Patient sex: M
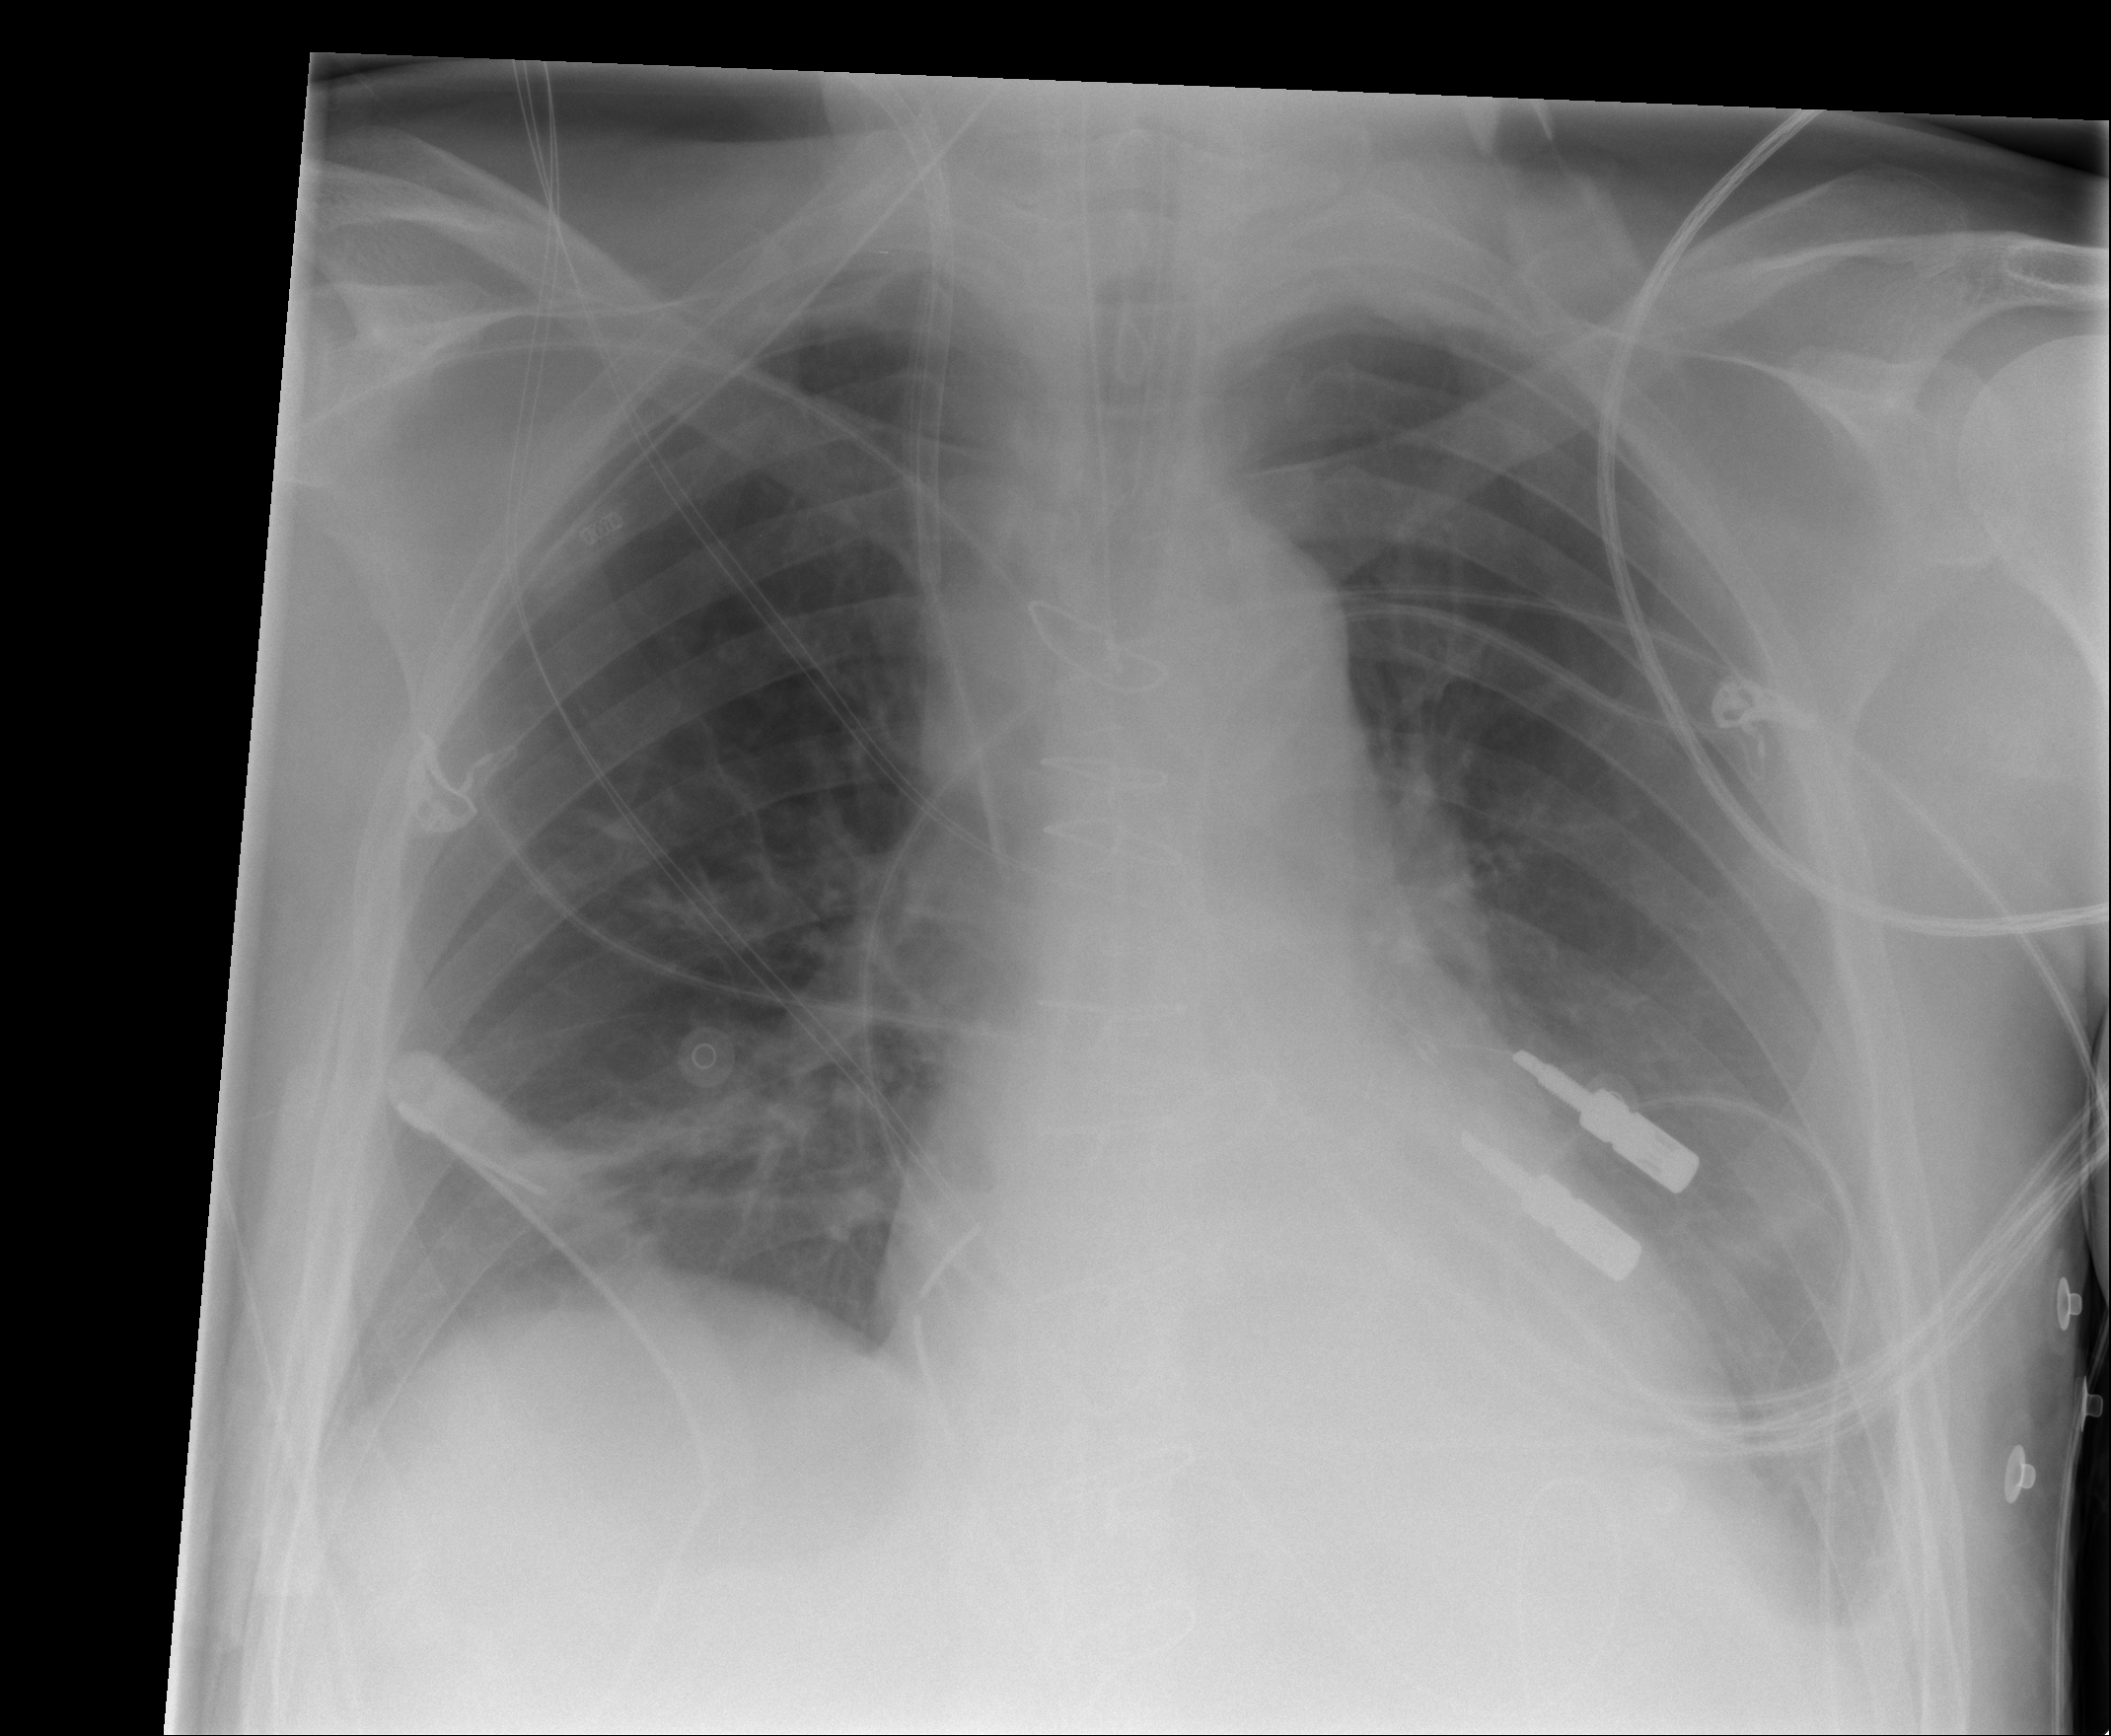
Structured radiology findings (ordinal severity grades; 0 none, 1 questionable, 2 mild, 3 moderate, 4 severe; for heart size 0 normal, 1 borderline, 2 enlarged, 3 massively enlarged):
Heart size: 1
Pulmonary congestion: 0
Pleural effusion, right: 0
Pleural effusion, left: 2
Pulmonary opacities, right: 0
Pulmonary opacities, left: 0
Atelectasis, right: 2
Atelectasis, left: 2